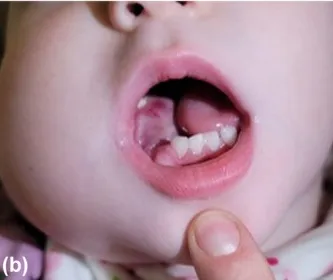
Pre-intubation photos of the patient's right mandibular mass, later diagnosed as metastatic neuroblastoma.
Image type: medical_photograph (oral_photograph)